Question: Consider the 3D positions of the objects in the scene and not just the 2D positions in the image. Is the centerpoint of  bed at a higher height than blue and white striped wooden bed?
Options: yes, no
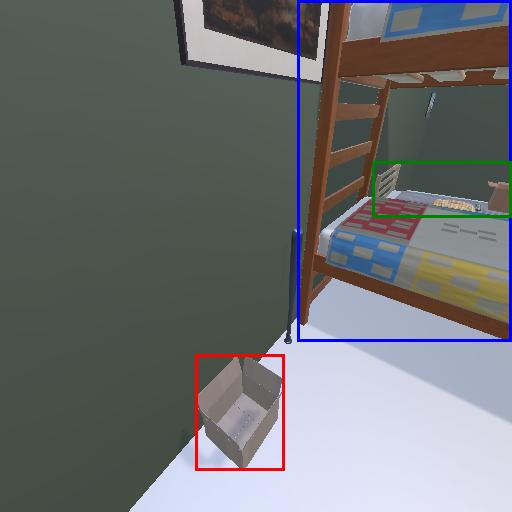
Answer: yes